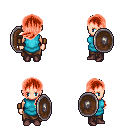
a pixel art fantasy rpg character, female body template, human, light skin, teal tunic, robe skirt, red left-swept hairstyle, leather bracers, maroon shoes, shield, four views (front, back, left, right), 2x2 character sprite sheet, small pixel art, hard edges, no anti-aliasing